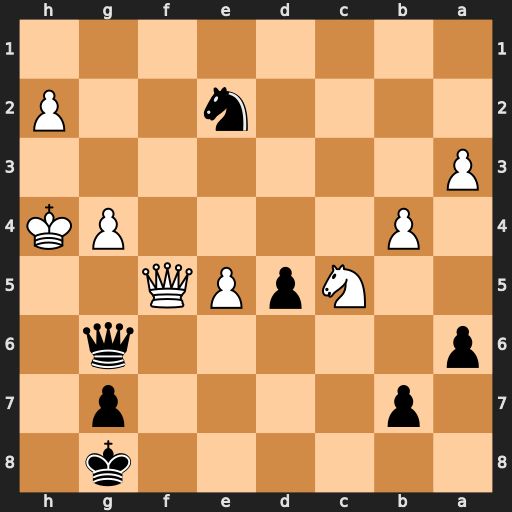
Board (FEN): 6k1/1p4p1/p5q1/2NpPQ2/1P4PK/P7/4n2P/8
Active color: b
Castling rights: -
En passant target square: -
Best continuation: Qh6+ Qh5 g5+ Kh3 Nf4+ Kg3 Nxh5+